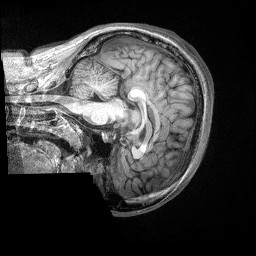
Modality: T1w
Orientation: sagittal
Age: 18
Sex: male